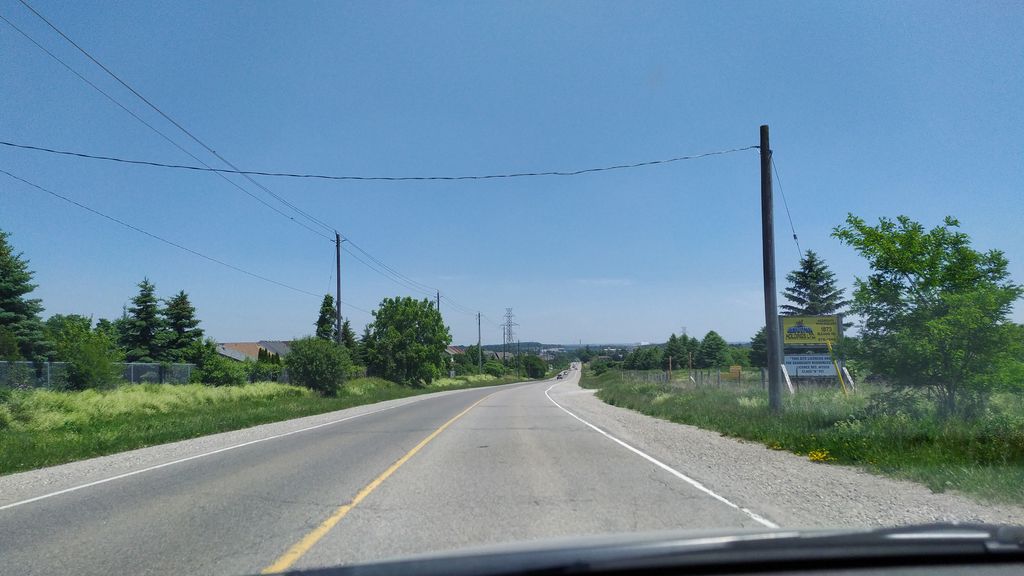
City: kitchener-waterloo